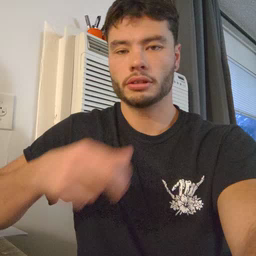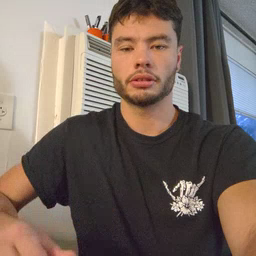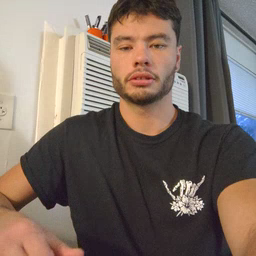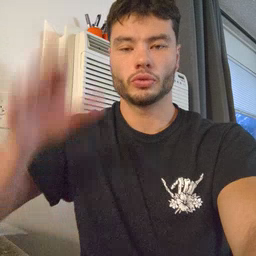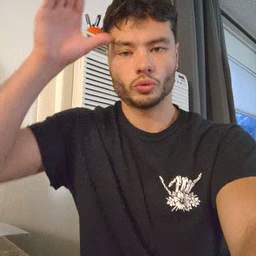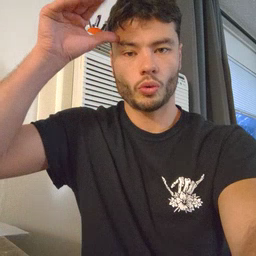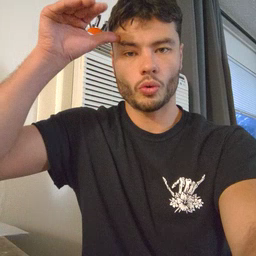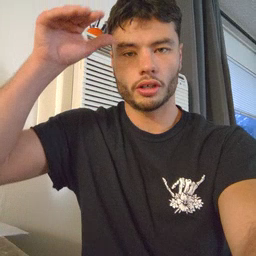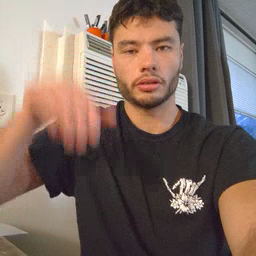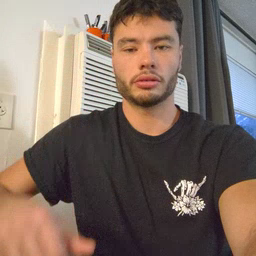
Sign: donkey